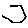
Label: hexagon